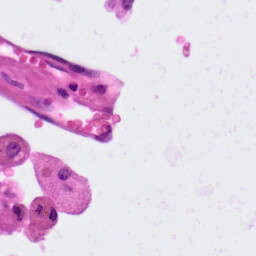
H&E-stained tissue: Lung